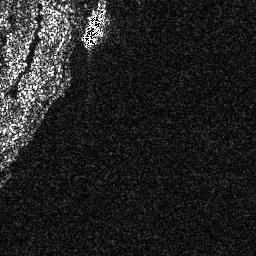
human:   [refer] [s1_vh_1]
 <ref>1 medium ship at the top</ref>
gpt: <box>[[31, 1, 41, 17, 0]]</box>